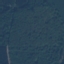
Label: Forest